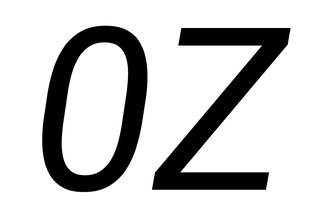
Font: Roboto-Italic_Italic